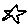
Label: star